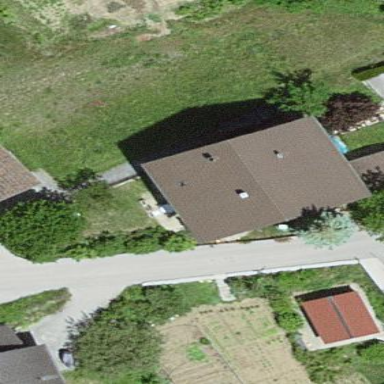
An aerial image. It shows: Simple house.